Aerial crown-view tile of a tropical tree (Barro Colorado Island, Panama), acquired 20250715:
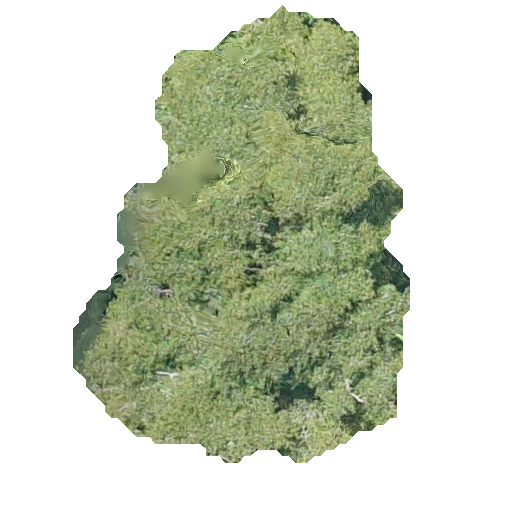
Species: Chrysophyllum cainito
GBIF accepted scientific name: Chrysophyllum cainito
Crown area: 160.428 m²